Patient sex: M
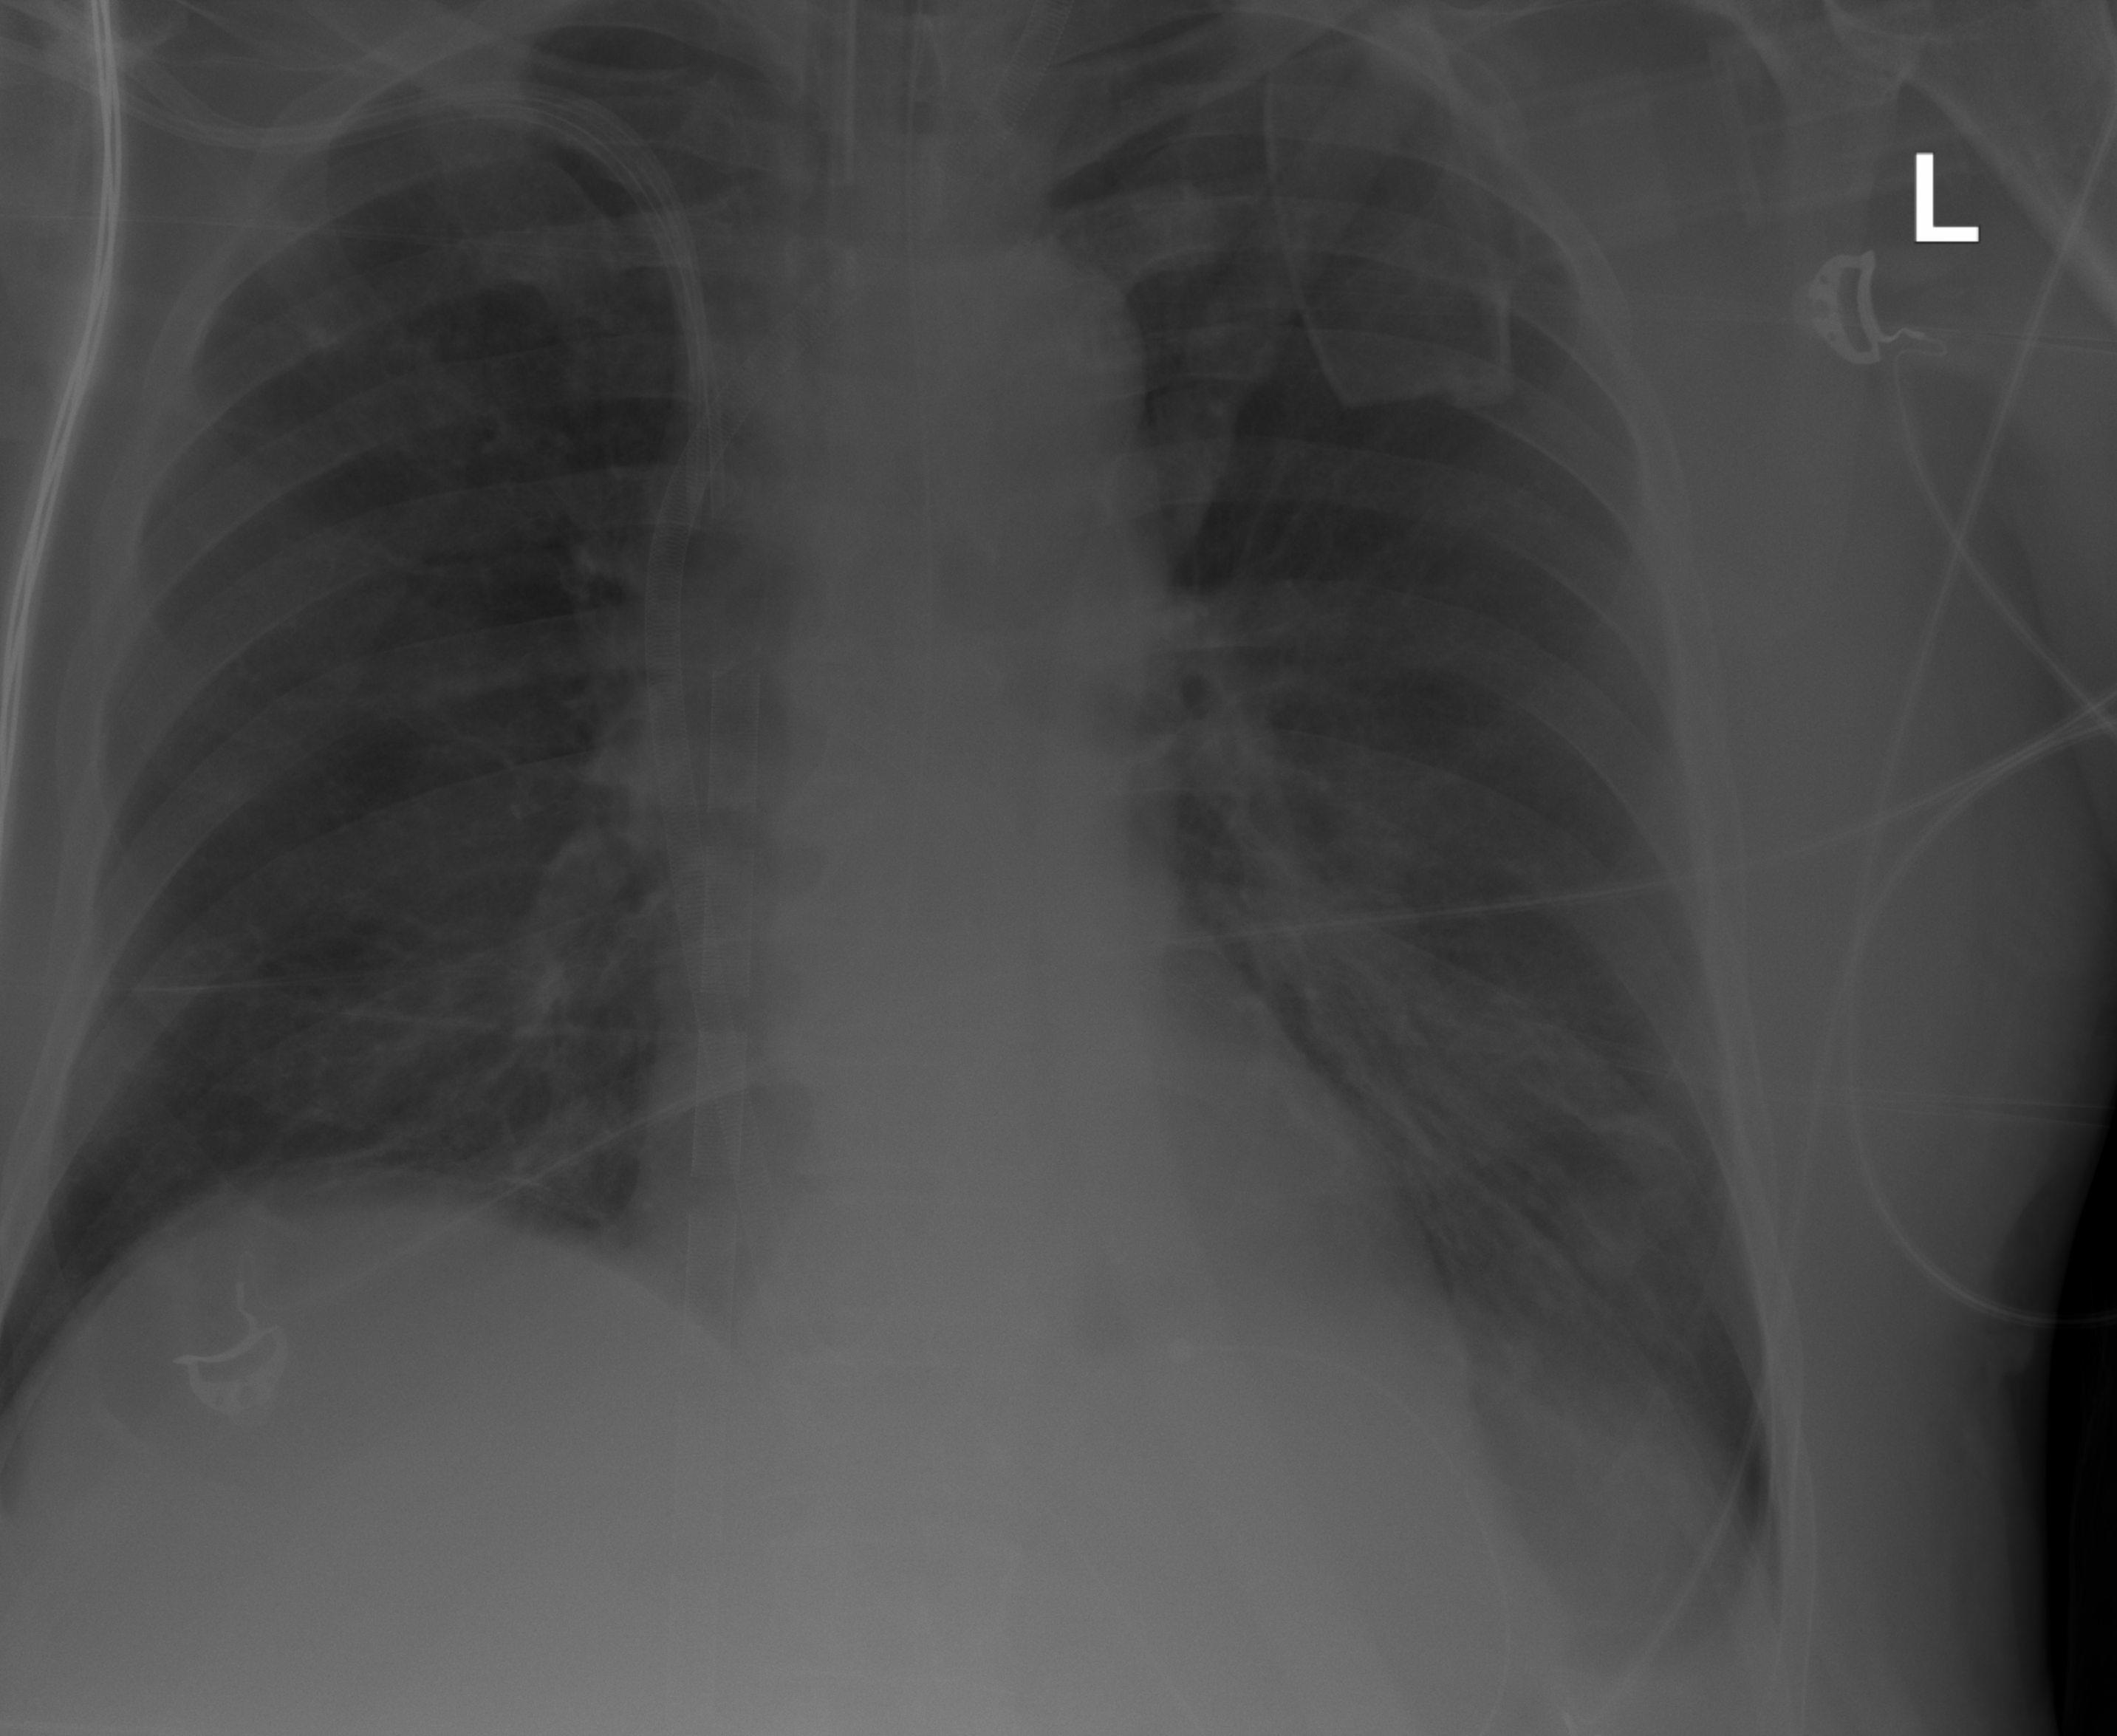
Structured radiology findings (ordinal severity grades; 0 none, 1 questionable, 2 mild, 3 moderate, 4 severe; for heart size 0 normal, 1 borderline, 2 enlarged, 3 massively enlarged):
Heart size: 0
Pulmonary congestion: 0
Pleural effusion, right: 0
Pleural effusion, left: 0
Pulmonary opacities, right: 0
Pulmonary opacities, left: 0
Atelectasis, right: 0
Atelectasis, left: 2